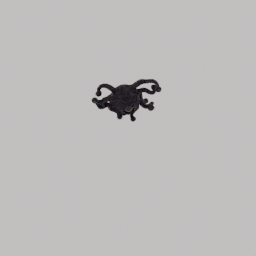
Label: animals